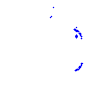
Particle: kaon